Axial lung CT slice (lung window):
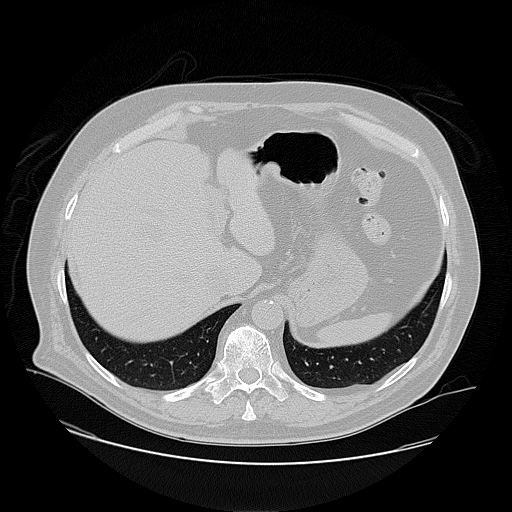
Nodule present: no